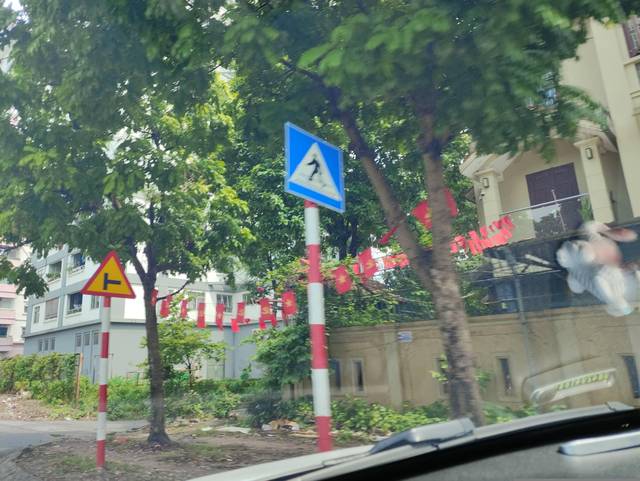
Region: Vietnam
Coordinates: 20.973, 105.827